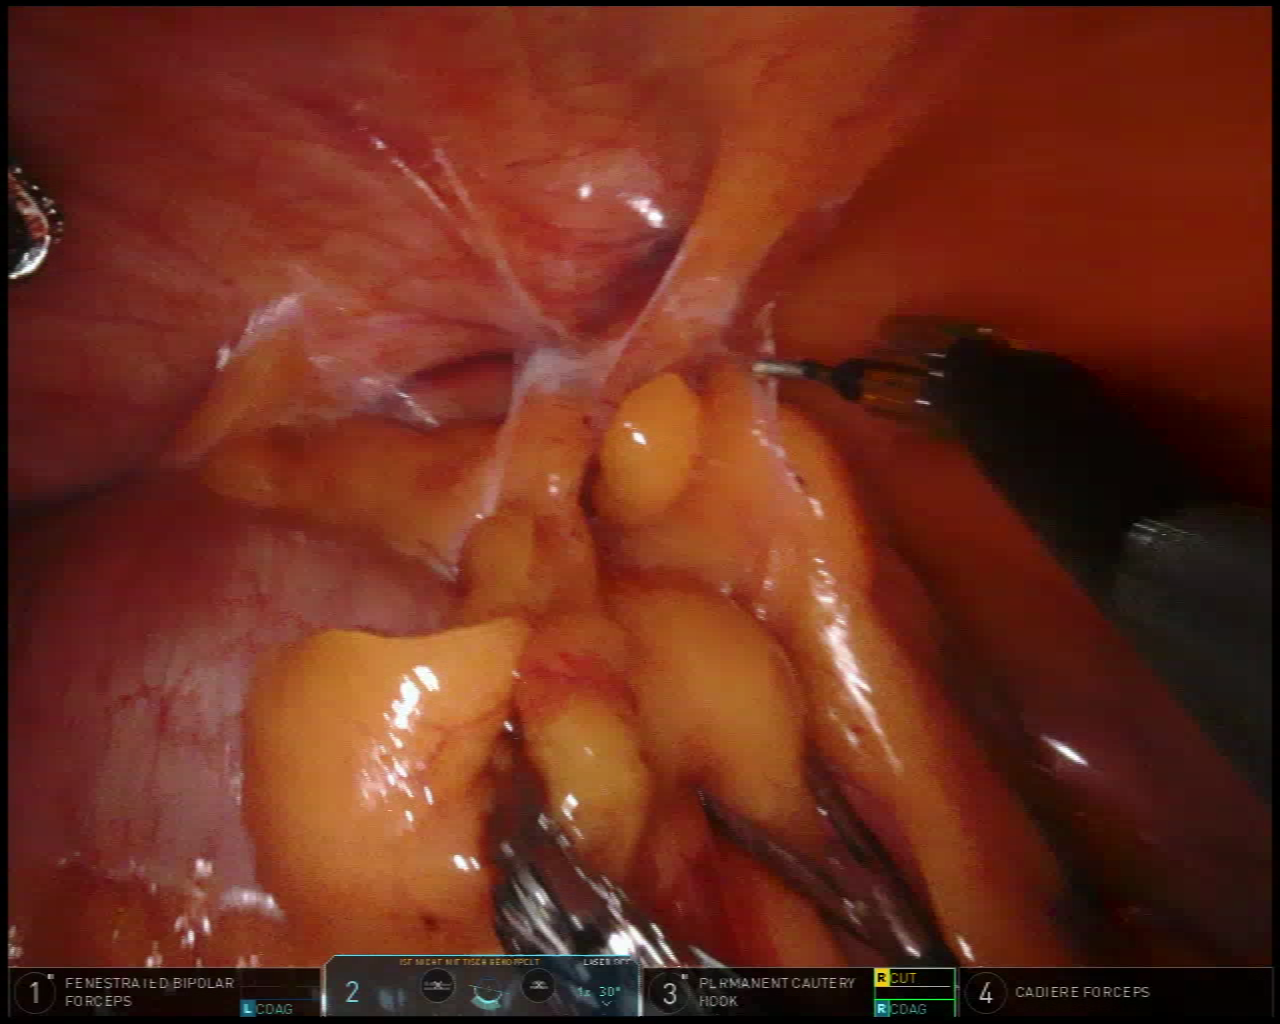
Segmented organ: abdominal_wall
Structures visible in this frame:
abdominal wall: yes
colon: yes
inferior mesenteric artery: no
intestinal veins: no
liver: no
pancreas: no
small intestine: no
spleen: no
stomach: no
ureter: no
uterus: no
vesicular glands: no